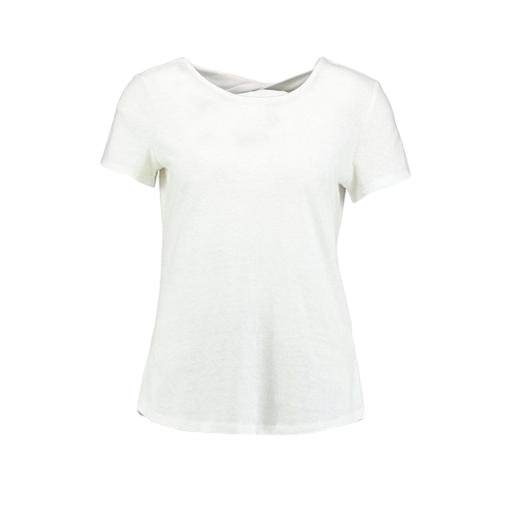
white petite t-shirt only macy, white women's open-back t-shirt, white pima t-shirt only macy, white background